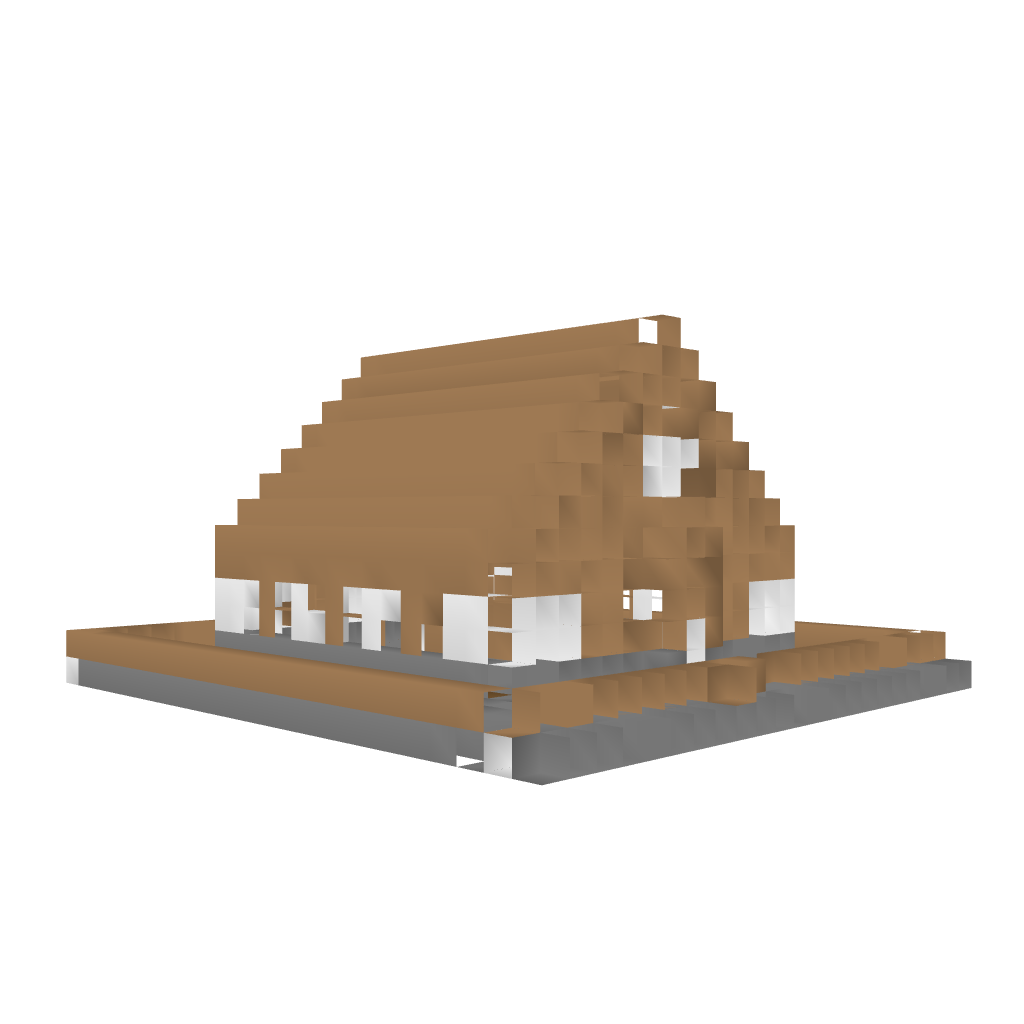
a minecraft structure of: Simple House 01 high quality